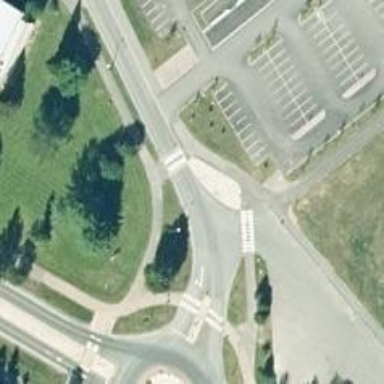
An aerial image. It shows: Crossing on the cycleway marked as zebra crossing.